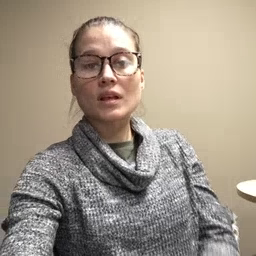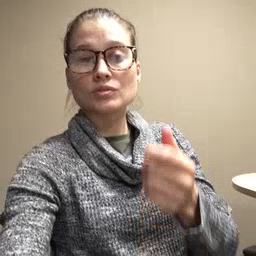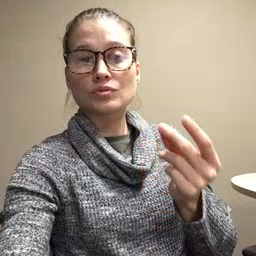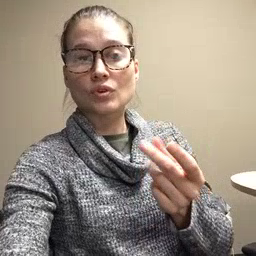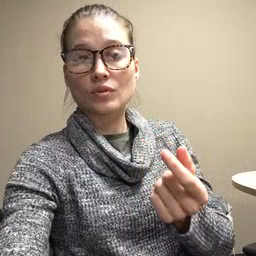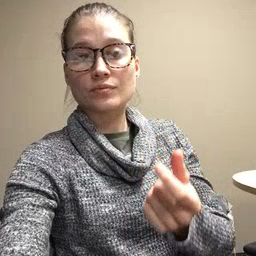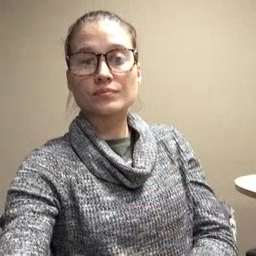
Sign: dog